Question: I try to show custom list data to simple listview but listview does not show correctly list data value.
This is source ...
'''
final Dialog dialog = new Dialog(context, R.style.cust_dialog);
dialog.setContentView(R.layout.orgcode);
dialog.setTitle("Product List...");
Button btnchkOk = (Button) dialog
.findViewById(R.id.btnOrgCodeOk);
Button btnchkCancel = (Button) dialog
.findViewById(R.id.btnOrgCodeCancel);
ListView lvlOrgCode = (ListView) dialog
.findViewById(R.id.lvlOrgCode);
// prevent touch outer side
dialog.setCanceledOnTouchOutside(false);
List<Object> orglist = new ArrayList();
List<OrgcodeInfo> orgcodeList = new ArrayList<OrgcodeInfo>();
orgcodeList = _CashSaleLoginLogic
.OrgCodeList("Select ORG_CODE as [Org Code] , ORG_NAME From VW_MainLogin Where USER_ID = '"
+ UserInfo.Role.toLowerCase() + "'");
ArrayAdapter adapter = new ArrayAdapter(this,
android.R.layout.simple_list_item_1, orgcodeList) {
};
'''
This is incorrect data

How can I fix it?
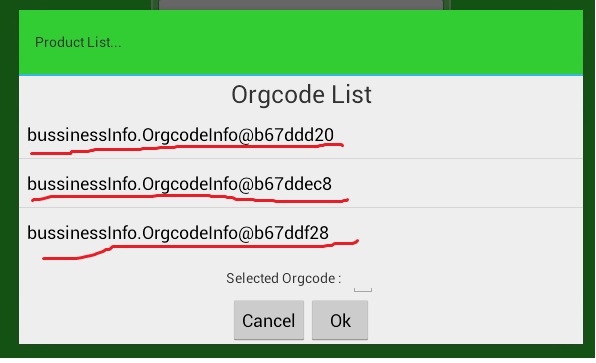
Answer: you need to set arrayAdapter to listView . Hear your listView object is 'lvlOrgCode'
and your created adapter is
'ArrayAdapter adapter = new ArrayAdapter(this,android.R.layout.simple_list_item_1, orgcodeList)'
now add this line in your program :
'''
lvlOrgCode.setAdapter(adapter);
'''
i think it would help you.